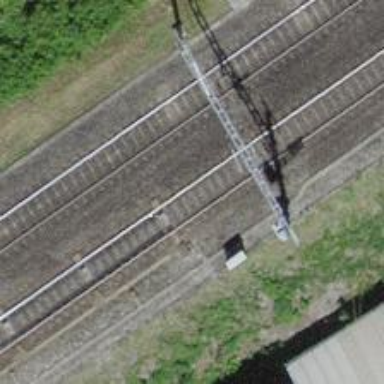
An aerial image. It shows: Railway switch.